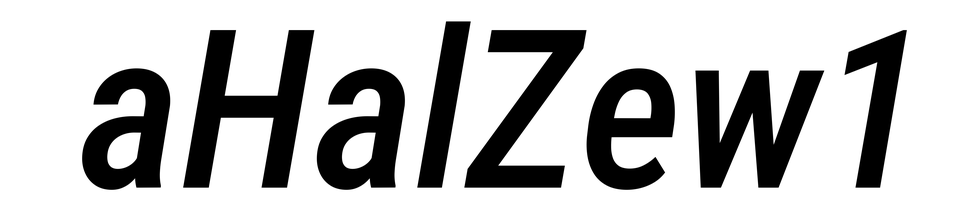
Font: Roboto-Italic_Condensed_Medium_Italic